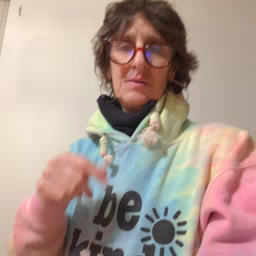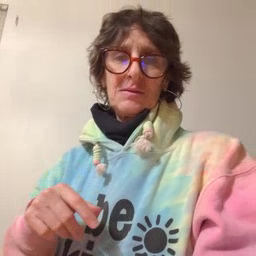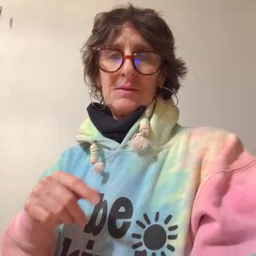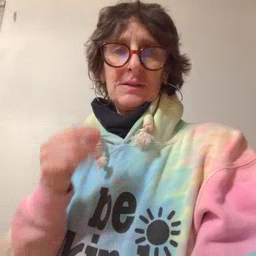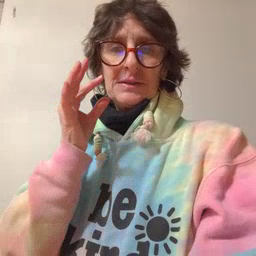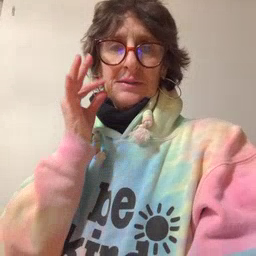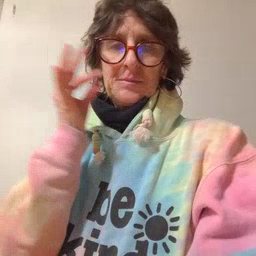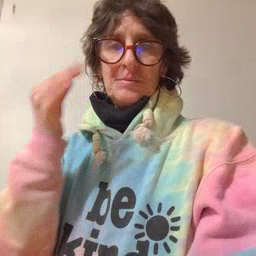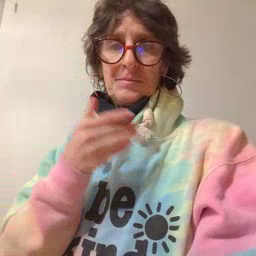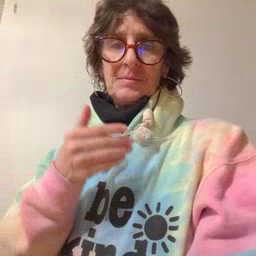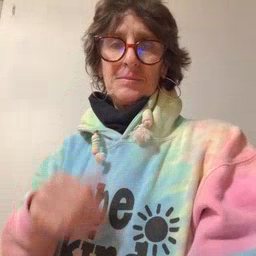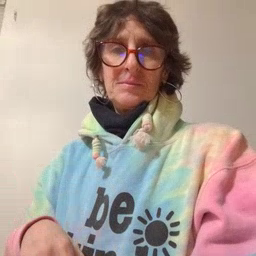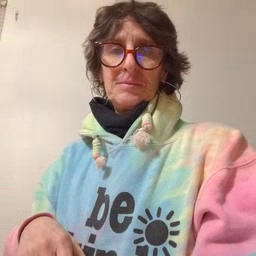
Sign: kitty